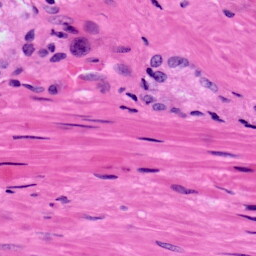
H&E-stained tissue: Prostate